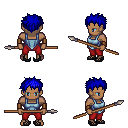
a pixel art fantasy rpg character, male body template, human, dark skin, blue vest, red pants, blue bedhead hairstyle, leather bracers, ghillies, spear, four views (front, back, left, right), 2x2 character sprite sheet, small pixel art, hard edges, no anti-aliasing